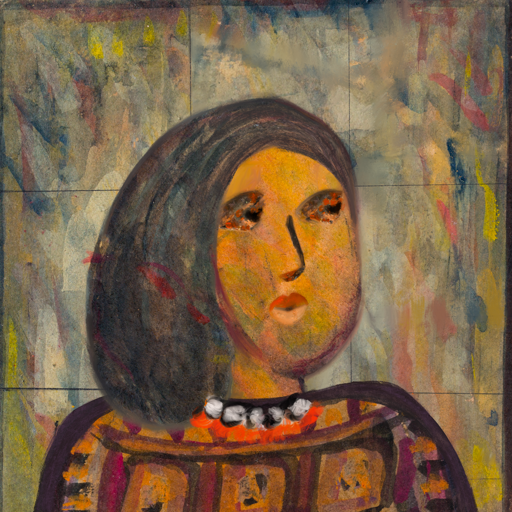
Background: GypsyMother, Head And Neck Side: Gypsy_Mother, Face Side: Gypsy_Queen, Bust: Doll, Hair Side: Gypsy_Mother, Head Accessory: Blank, Second Necklace: Blank, Necklace: An_Impression, Baby: Blank